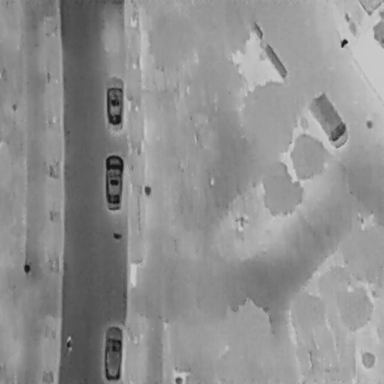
There are five objects shown in the infrared image, including four Cars, and a Person.